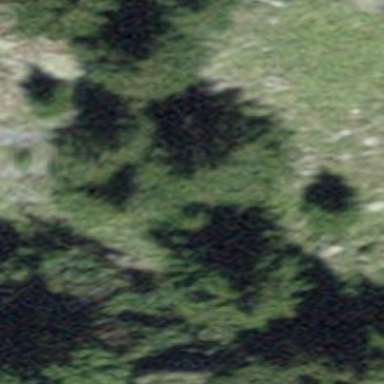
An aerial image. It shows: Forest dominated by needle-leaved trees.